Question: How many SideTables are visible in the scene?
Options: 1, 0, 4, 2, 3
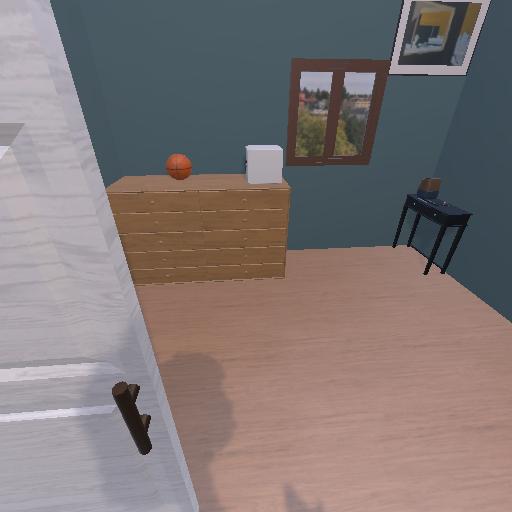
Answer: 1